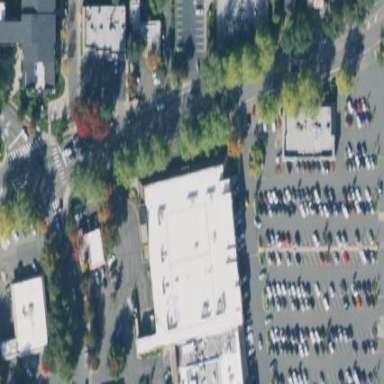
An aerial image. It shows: Commercial building.